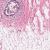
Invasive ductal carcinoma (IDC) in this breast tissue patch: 0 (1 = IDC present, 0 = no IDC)